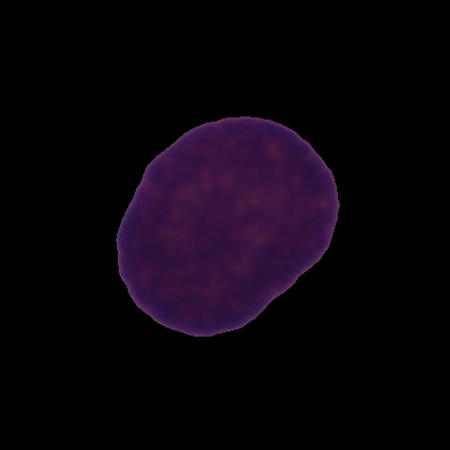
Label: healthy